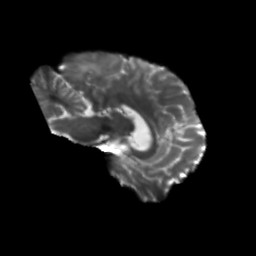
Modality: T2w
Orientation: sagittal
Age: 44
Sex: female
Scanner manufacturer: siemens
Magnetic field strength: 3 T
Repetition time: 5.47 s
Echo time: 0.0854 s